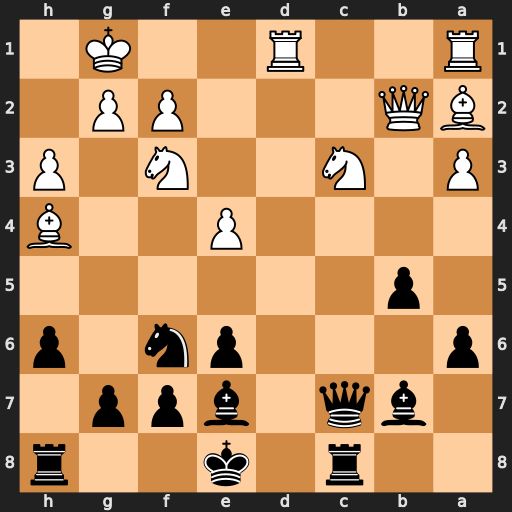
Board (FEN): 2r1k2r/1bq1bpp1/p3pn1p/1p6/4P2B/P1N2N1P/BQ3PP1/R2R2K1
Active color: b
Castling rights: k
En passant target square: -
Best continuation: Qxc3 Qxc3 Rxc3